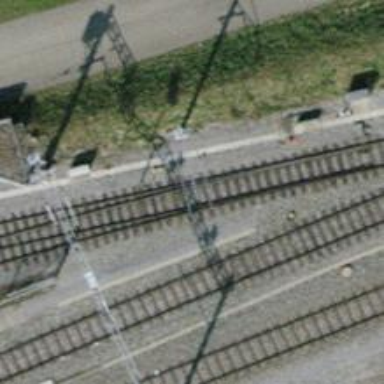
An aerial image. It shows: Railway switch.